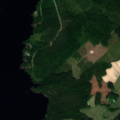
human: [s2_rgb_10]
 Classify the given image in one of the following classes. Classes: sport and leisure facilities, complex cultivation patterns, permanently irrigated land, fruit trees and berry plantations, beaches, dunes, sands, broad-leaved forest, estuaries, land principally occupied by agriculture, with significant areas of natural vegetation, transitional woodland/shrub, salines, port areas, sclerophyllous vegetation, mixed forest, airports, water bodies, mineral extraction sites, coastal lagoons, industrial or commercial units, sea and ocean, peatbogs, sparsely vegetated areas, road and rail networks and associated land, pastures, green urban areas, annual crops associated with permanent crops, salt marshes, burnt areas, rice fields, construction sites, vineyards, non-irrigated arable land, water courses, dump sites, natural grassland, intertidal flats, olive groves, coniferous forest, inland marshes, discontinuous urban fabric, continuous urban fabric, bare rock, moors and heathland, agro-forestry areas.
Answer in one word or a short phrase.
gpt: non-irrigated arable land, mixed forest, water bodies